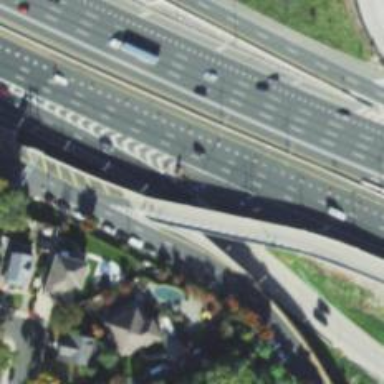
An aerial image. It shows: Asphalt motorway link.